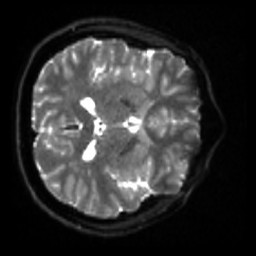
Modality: sbref
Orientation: axial
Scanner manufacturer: siemens
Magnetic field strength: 3 T
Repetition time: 4 s
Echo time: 0.0594 s